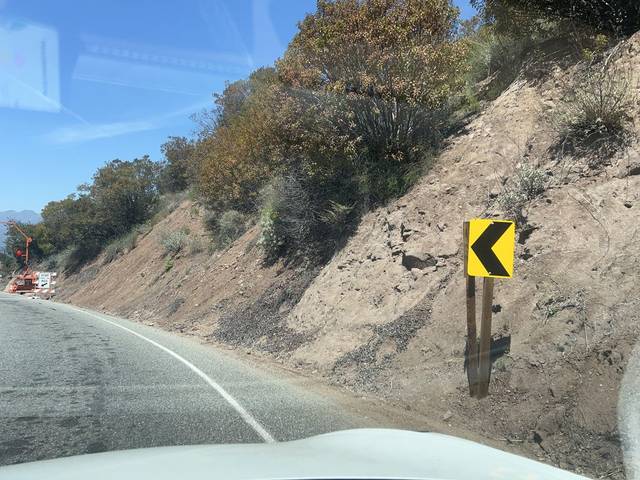
Region: United States
Coordinates: 34.443, -119.2